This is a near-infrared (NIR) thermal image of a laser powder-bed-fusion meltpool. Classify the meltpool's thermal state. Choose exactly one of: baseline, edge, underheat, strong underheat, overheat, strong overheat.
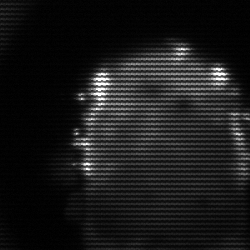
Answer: baseline